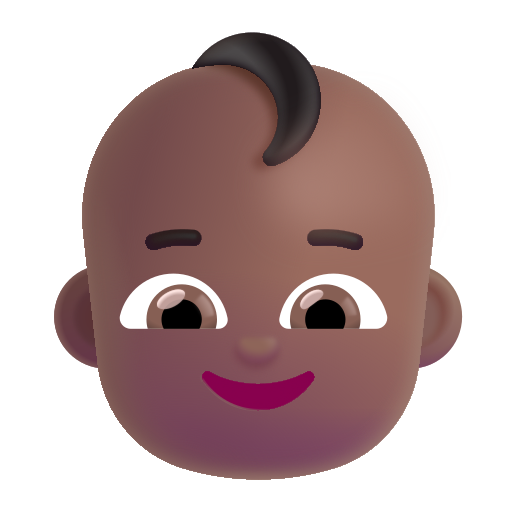
baby color  dark